Interaction volume radius: 5 \u00c5
Interaction volume height: 15 \u00c5
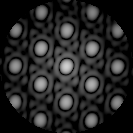
Disorder parameter: 0.0119